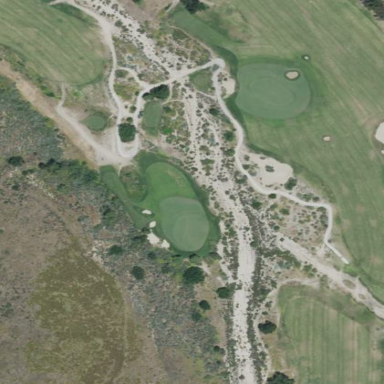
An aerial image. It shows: Area with grass used as rough in golf course.